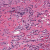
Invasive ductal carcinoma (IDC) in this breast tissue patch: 0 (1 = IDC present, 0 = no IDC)